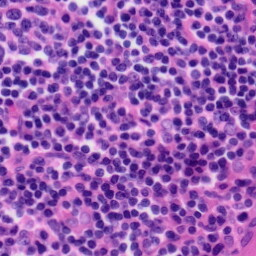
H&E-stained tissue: Tonsil